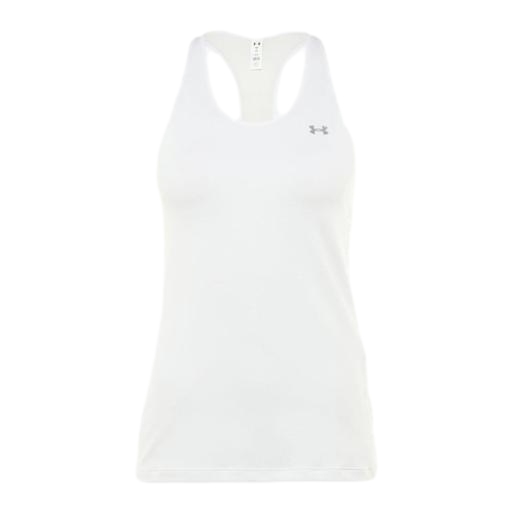
white women’s ua, blue women’s ua streaker tank, white extreme racerback tank top, white background